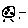
Label: moon